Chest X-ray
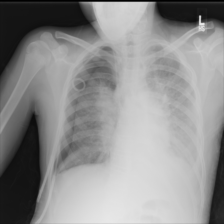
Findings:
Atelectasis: negative
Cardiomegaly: negative
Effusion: negative
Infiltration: negative
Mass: positive
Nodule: negative
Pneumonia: negative
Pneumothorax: positive
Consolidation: negative
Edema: negative
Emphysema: negative
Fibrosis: negative
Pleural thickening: negative
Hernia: negative